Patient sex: M
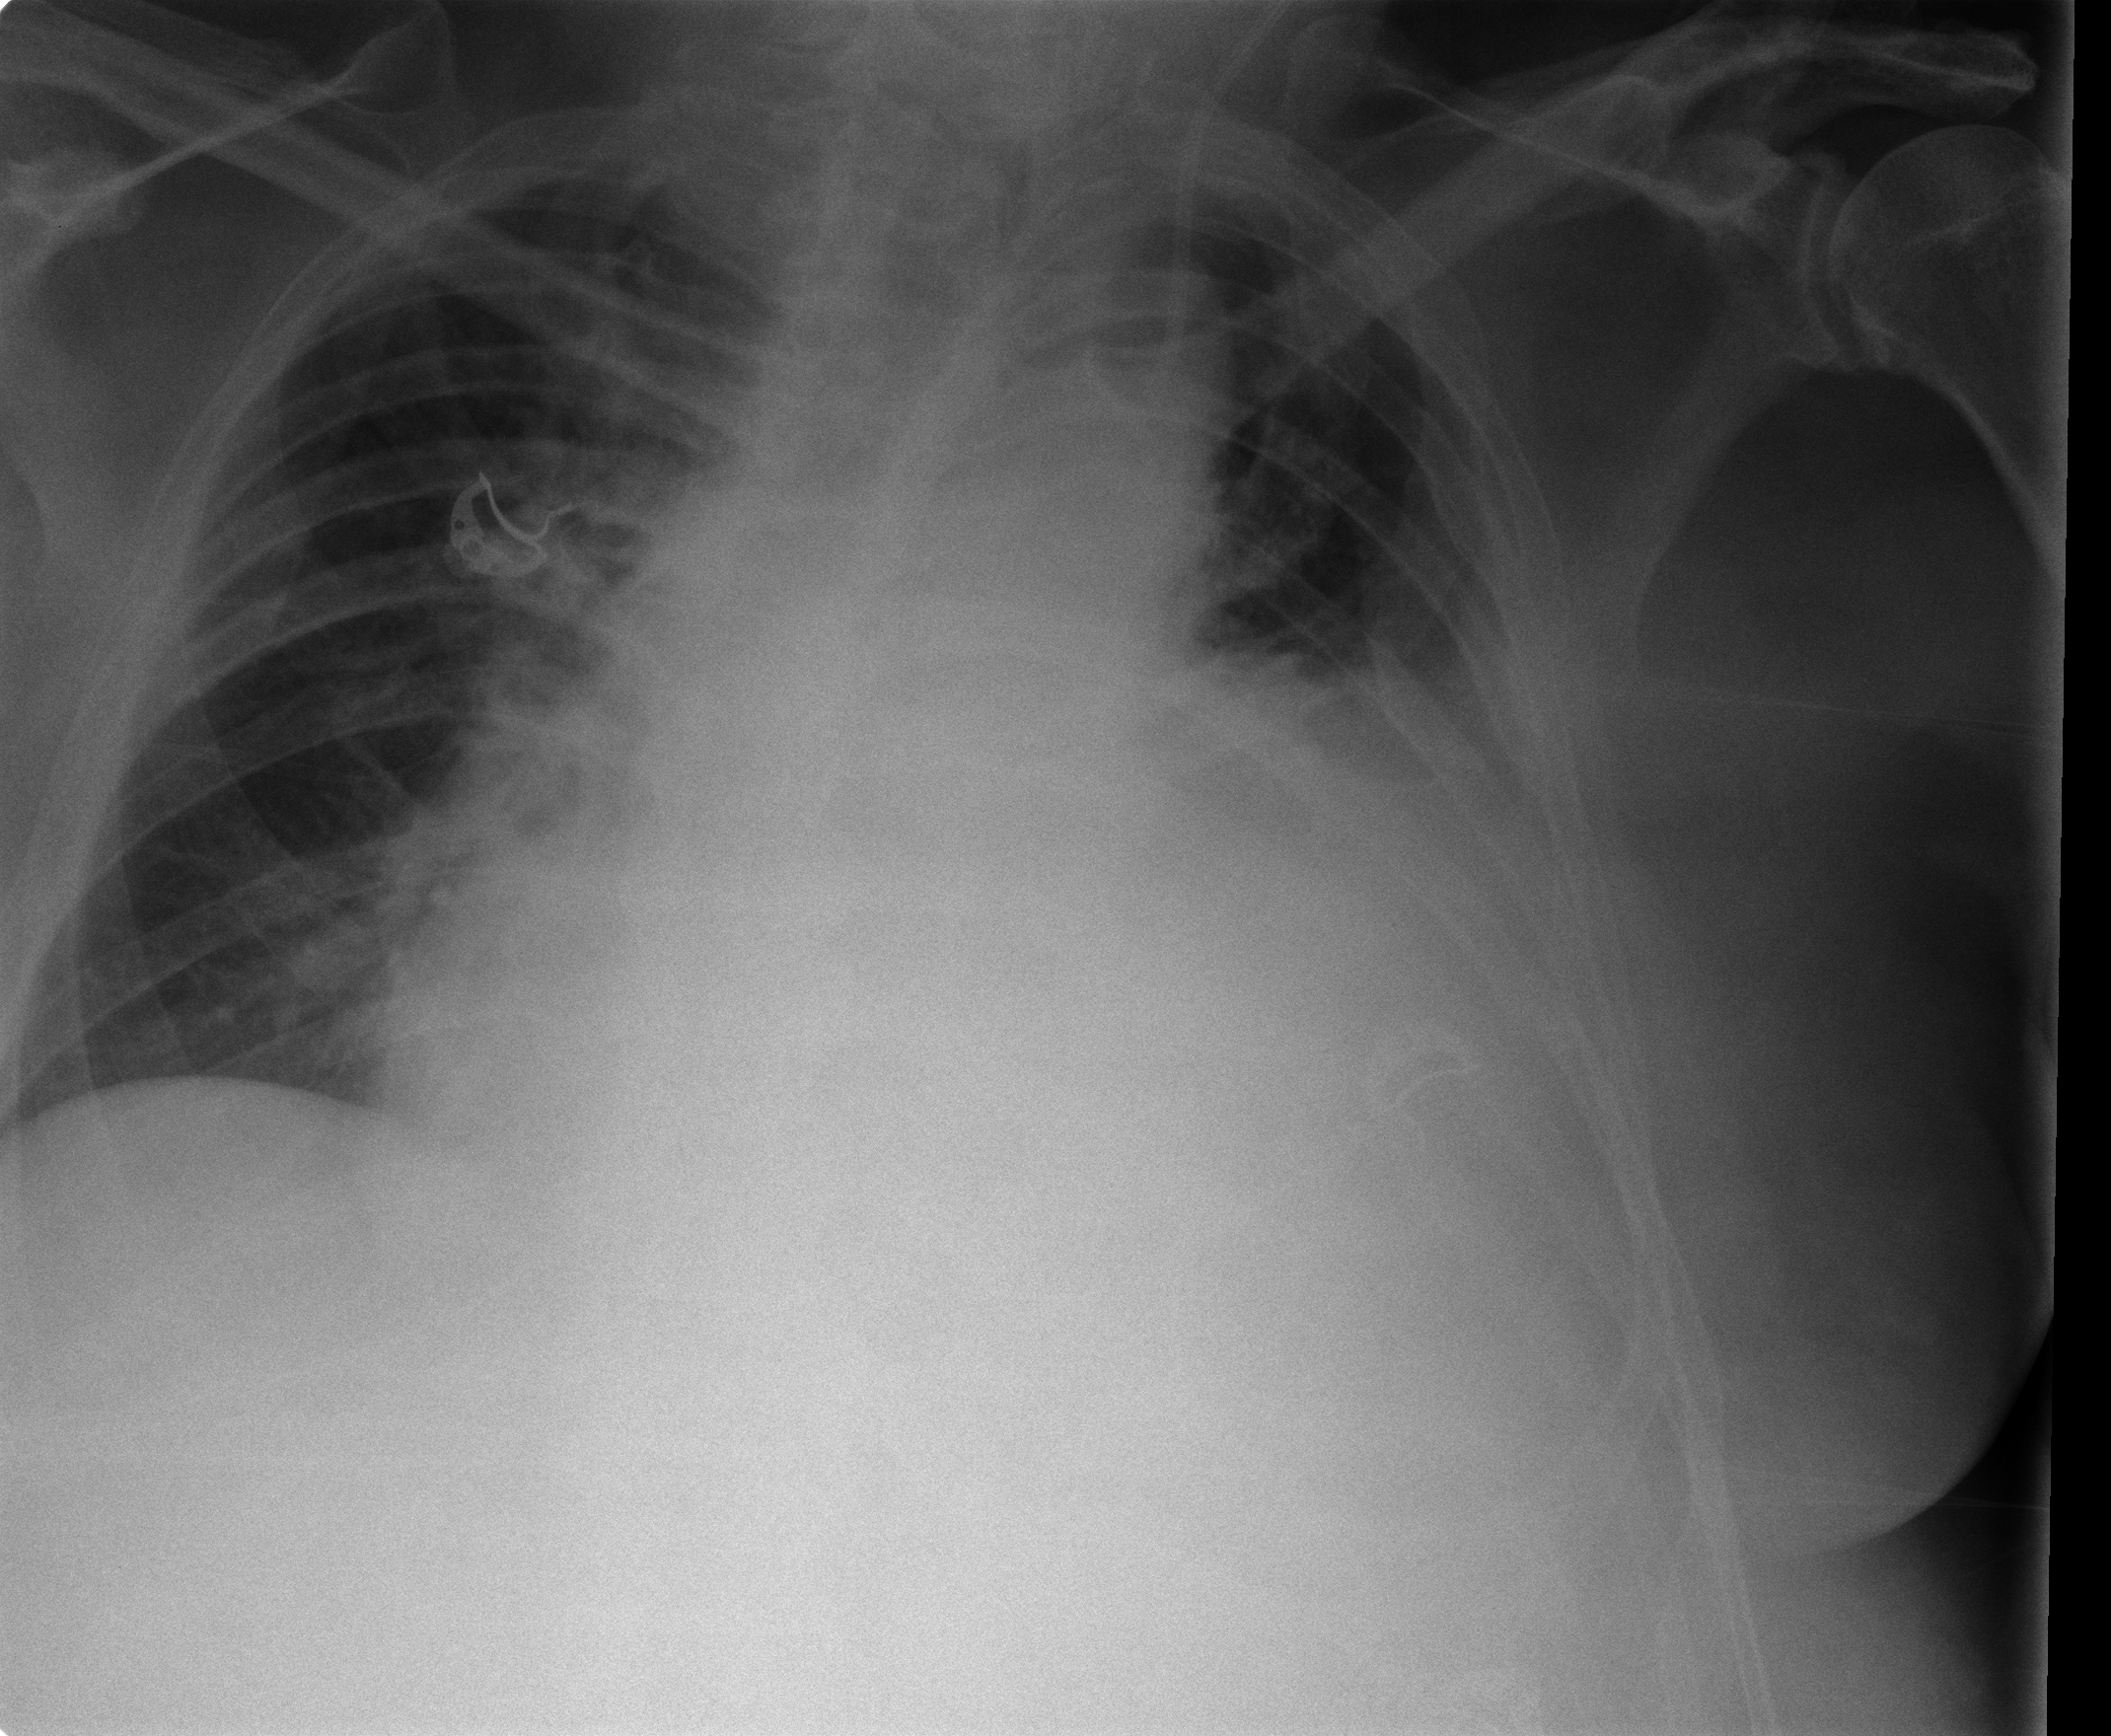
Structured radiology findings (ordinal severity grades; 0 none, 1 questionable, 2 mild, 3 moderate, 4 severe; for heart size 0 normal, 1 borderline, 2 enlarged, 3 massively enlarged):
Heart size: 2
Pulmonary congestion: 0
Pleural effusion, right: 0
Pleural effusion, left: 3
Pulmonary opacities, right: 0
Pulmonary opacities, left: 0
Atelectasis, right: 2
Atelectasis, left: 3